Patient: sex F, age 52
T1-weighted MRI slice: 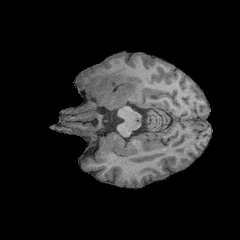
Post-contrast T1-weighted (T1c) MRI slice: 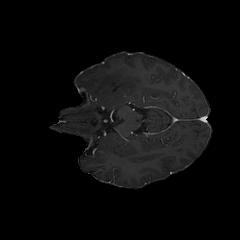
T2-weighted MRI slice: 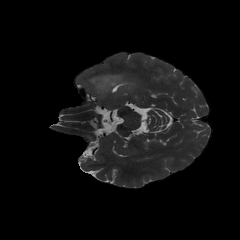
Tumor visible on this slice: yes
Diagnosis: Glioblastoma, IDH-wildtype
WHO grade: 4